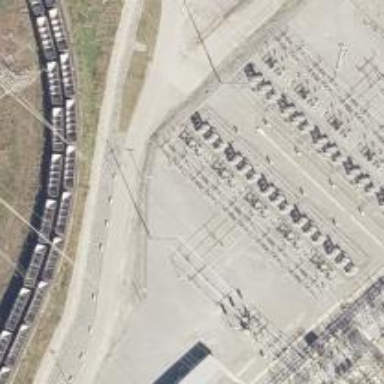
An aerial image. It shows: Switch for power supply.